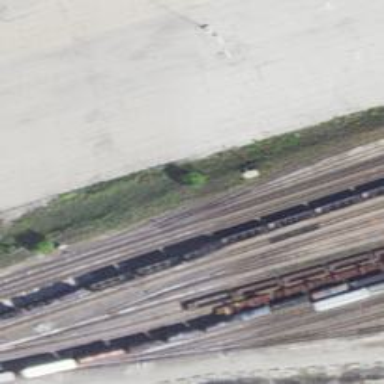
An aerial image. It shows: Abandoned railway yard.